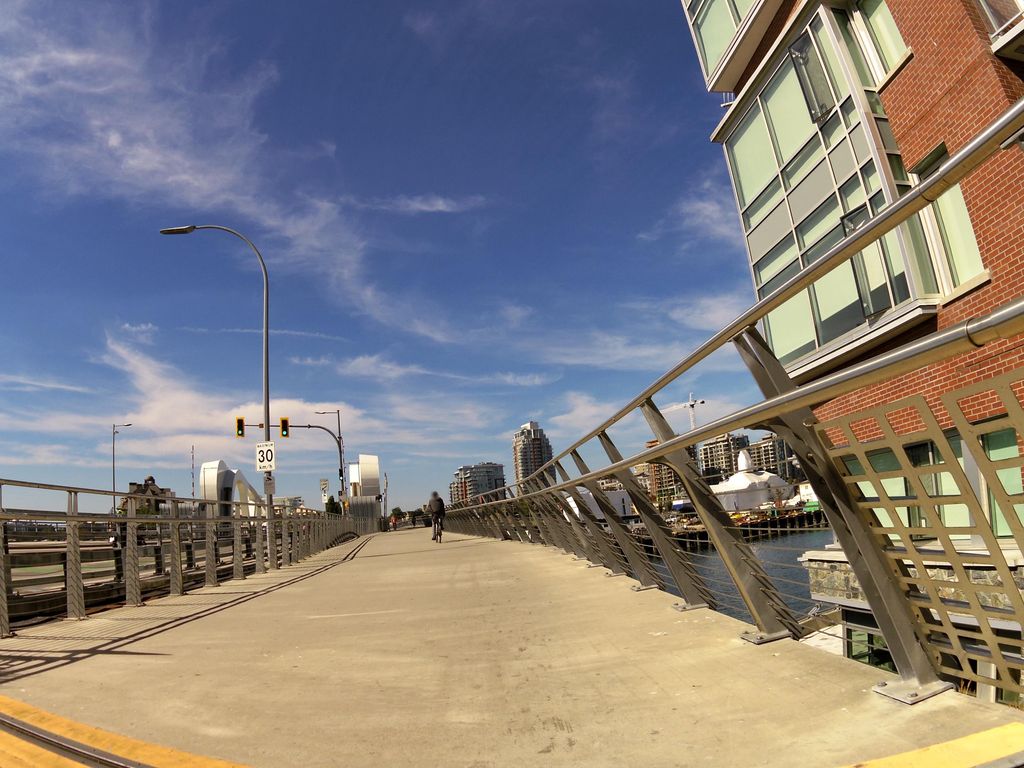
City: victoria